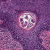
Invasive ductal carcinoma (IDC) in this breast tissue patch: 0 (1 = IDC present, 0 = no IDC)